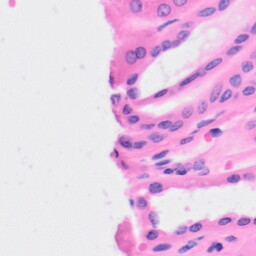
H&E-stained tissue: Kidney